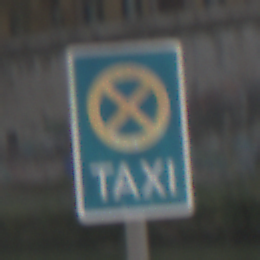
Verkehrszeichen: Taxenstand
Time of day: MorningAfternoon
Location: Outdoor (Suburban)
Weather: PartlyCloudy
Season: NotSpecified
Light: Natural